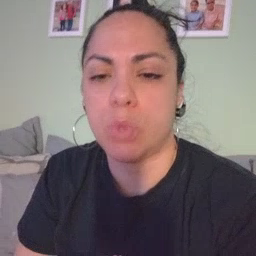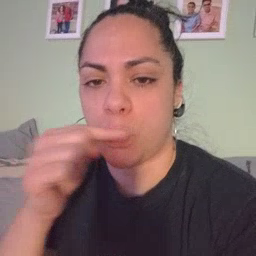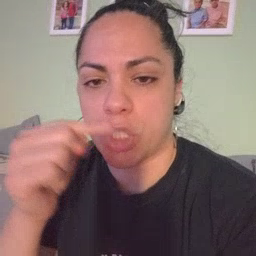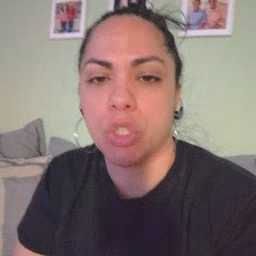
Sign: toothbrush